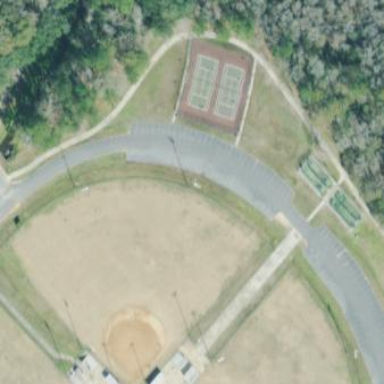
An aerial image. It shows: Baseball pitch for leisure and sports activities.